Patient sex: M
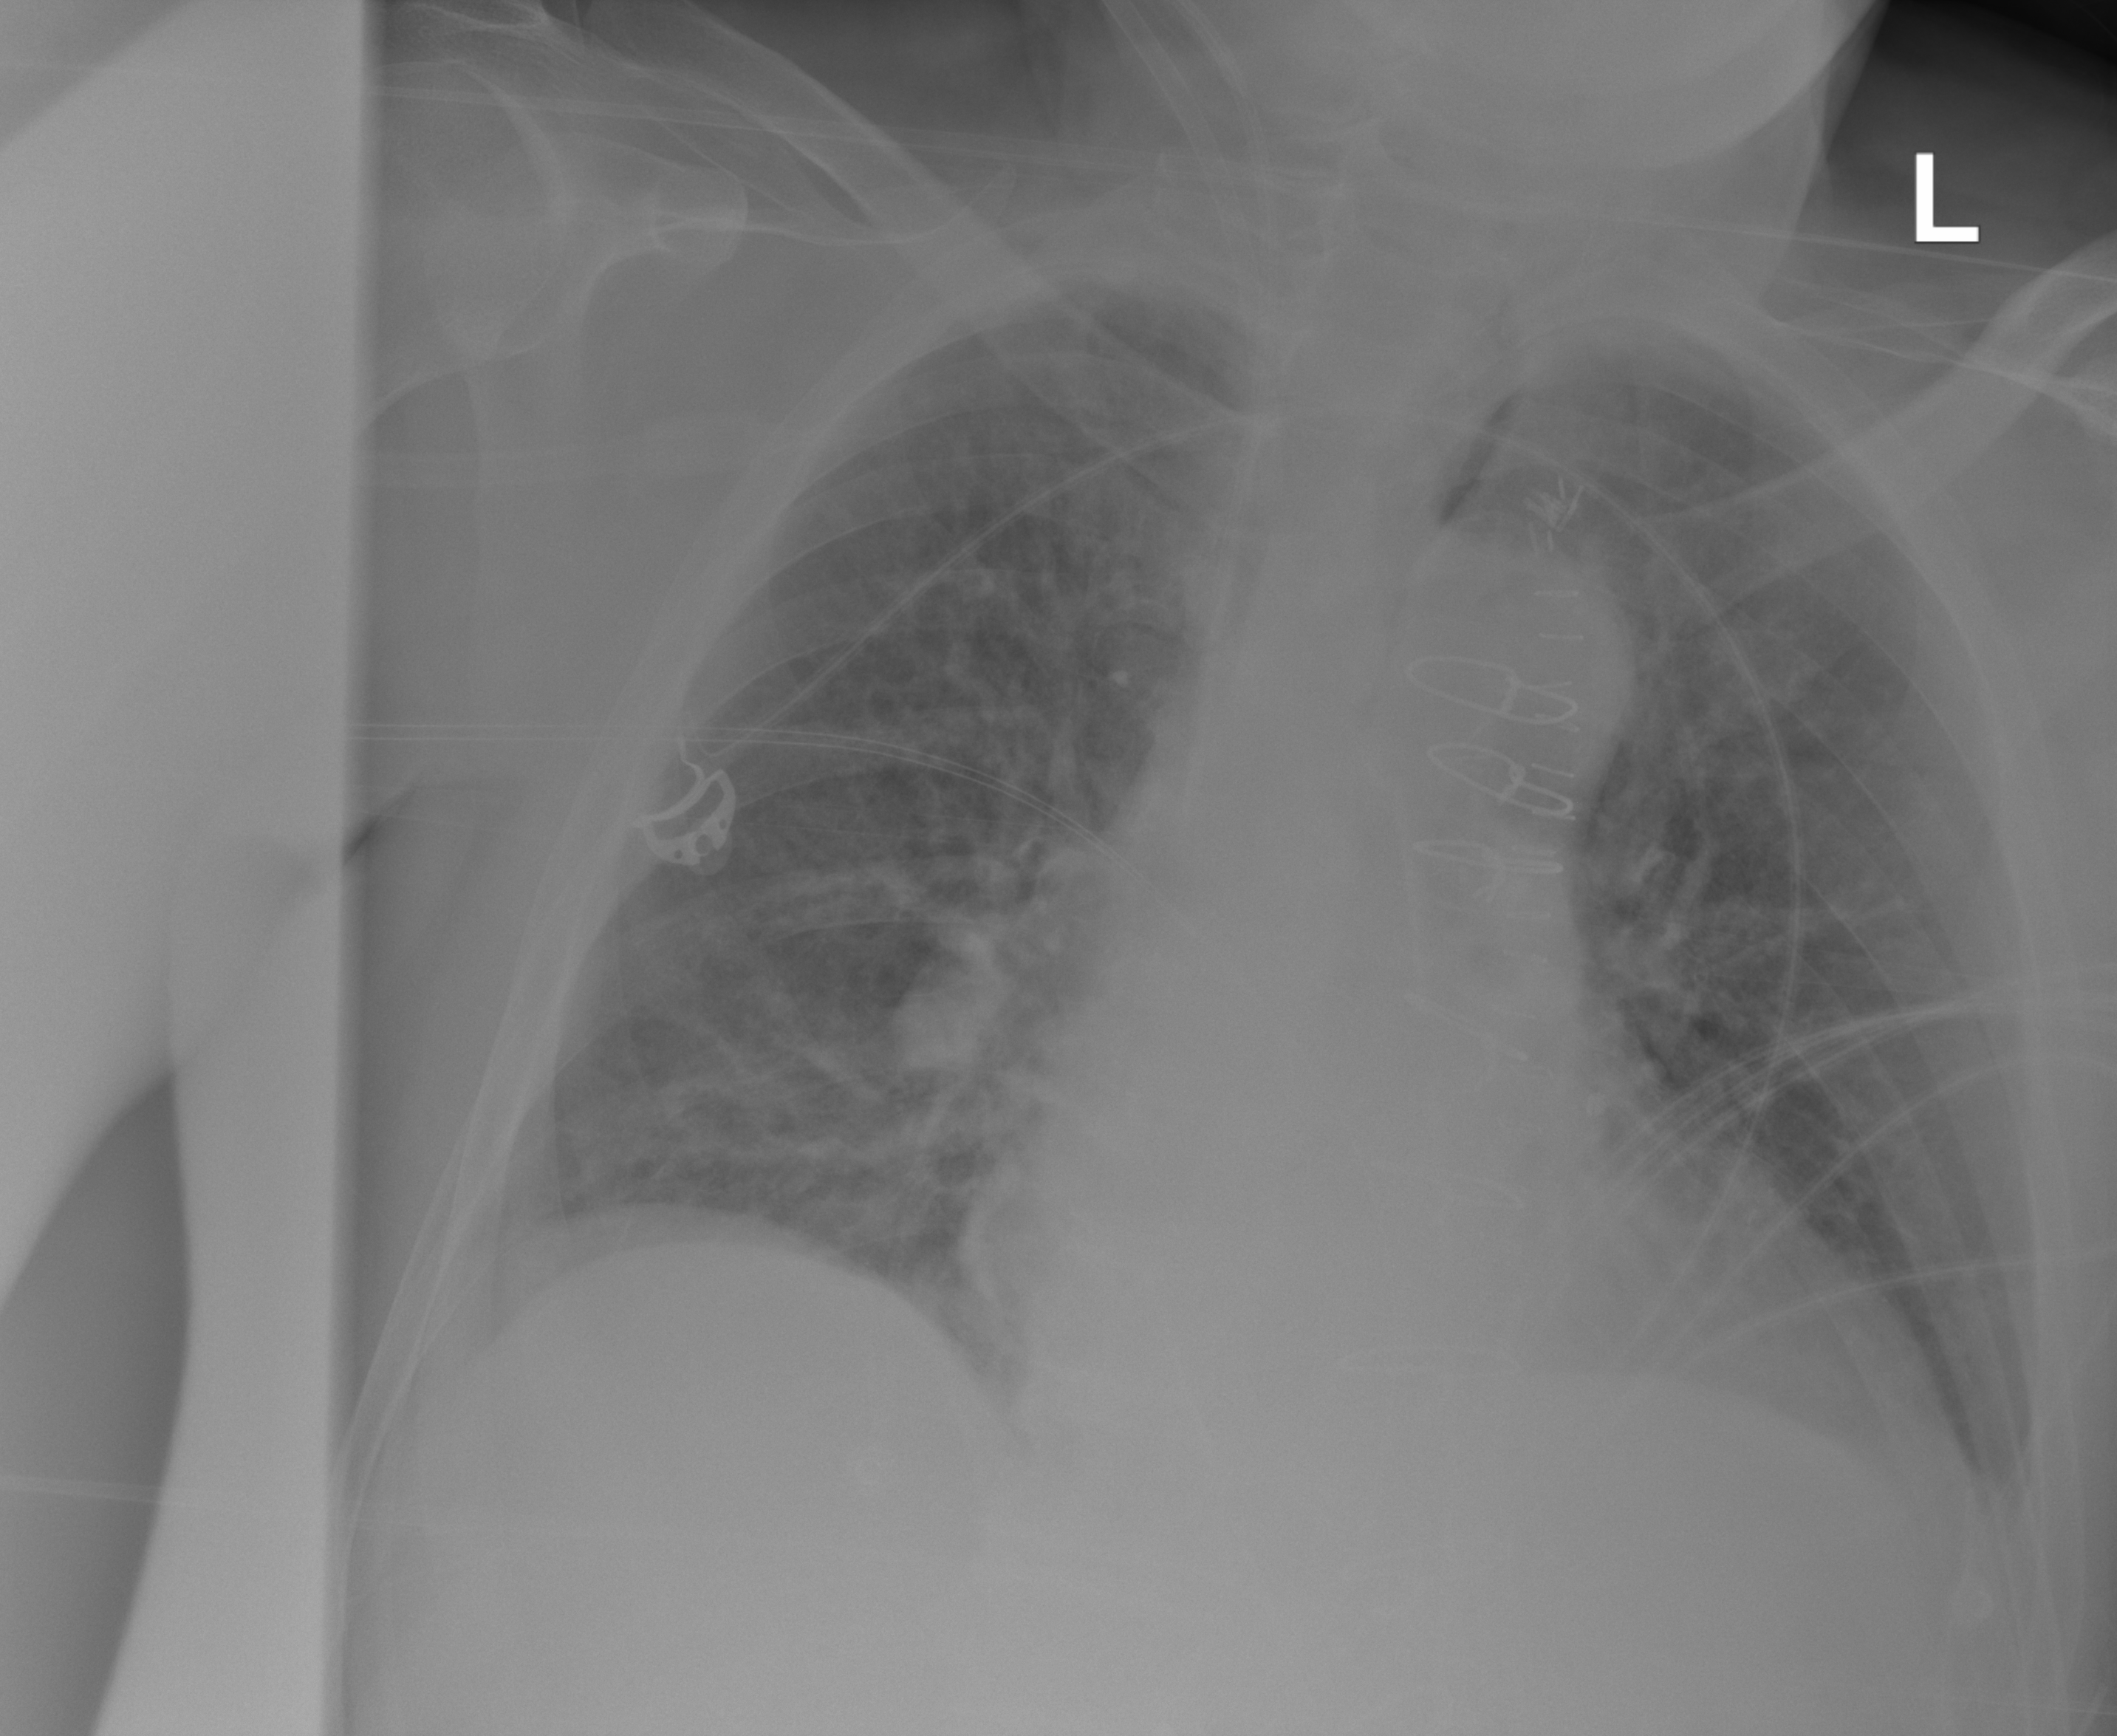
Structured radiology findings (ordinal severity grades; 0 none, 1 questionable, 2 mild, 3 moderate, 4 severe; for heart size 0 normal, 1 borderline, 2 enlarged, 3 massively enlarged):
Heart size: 1
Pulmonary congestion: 2
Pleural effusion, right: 0
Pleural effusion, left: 2
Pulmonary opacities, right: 2
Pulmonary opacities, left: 2
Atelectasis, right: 0
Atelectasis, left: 2